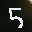
Label: 5